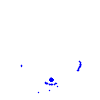
Particle: kaon